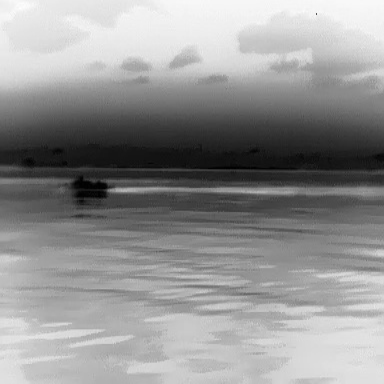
There is a canoe in the infrared image.